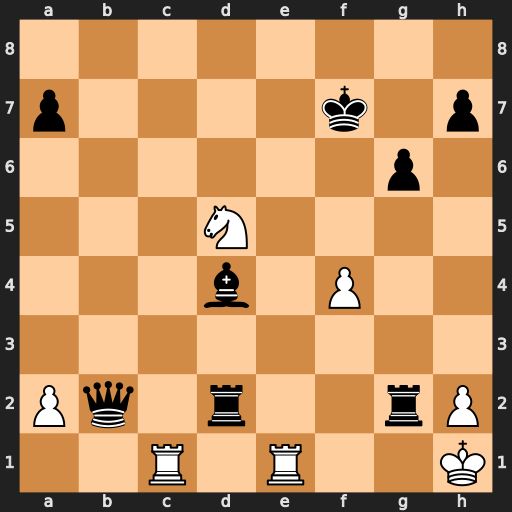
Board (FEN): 8/p4k1p/6p1/3N4/3b1P2/8/Pq1r2rP/2R1R2K
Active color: w
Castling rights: -
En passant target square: -
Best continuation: Re7+ Kg8 Rc8#